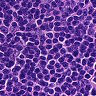
Metastatic tissue present: no